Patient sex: M
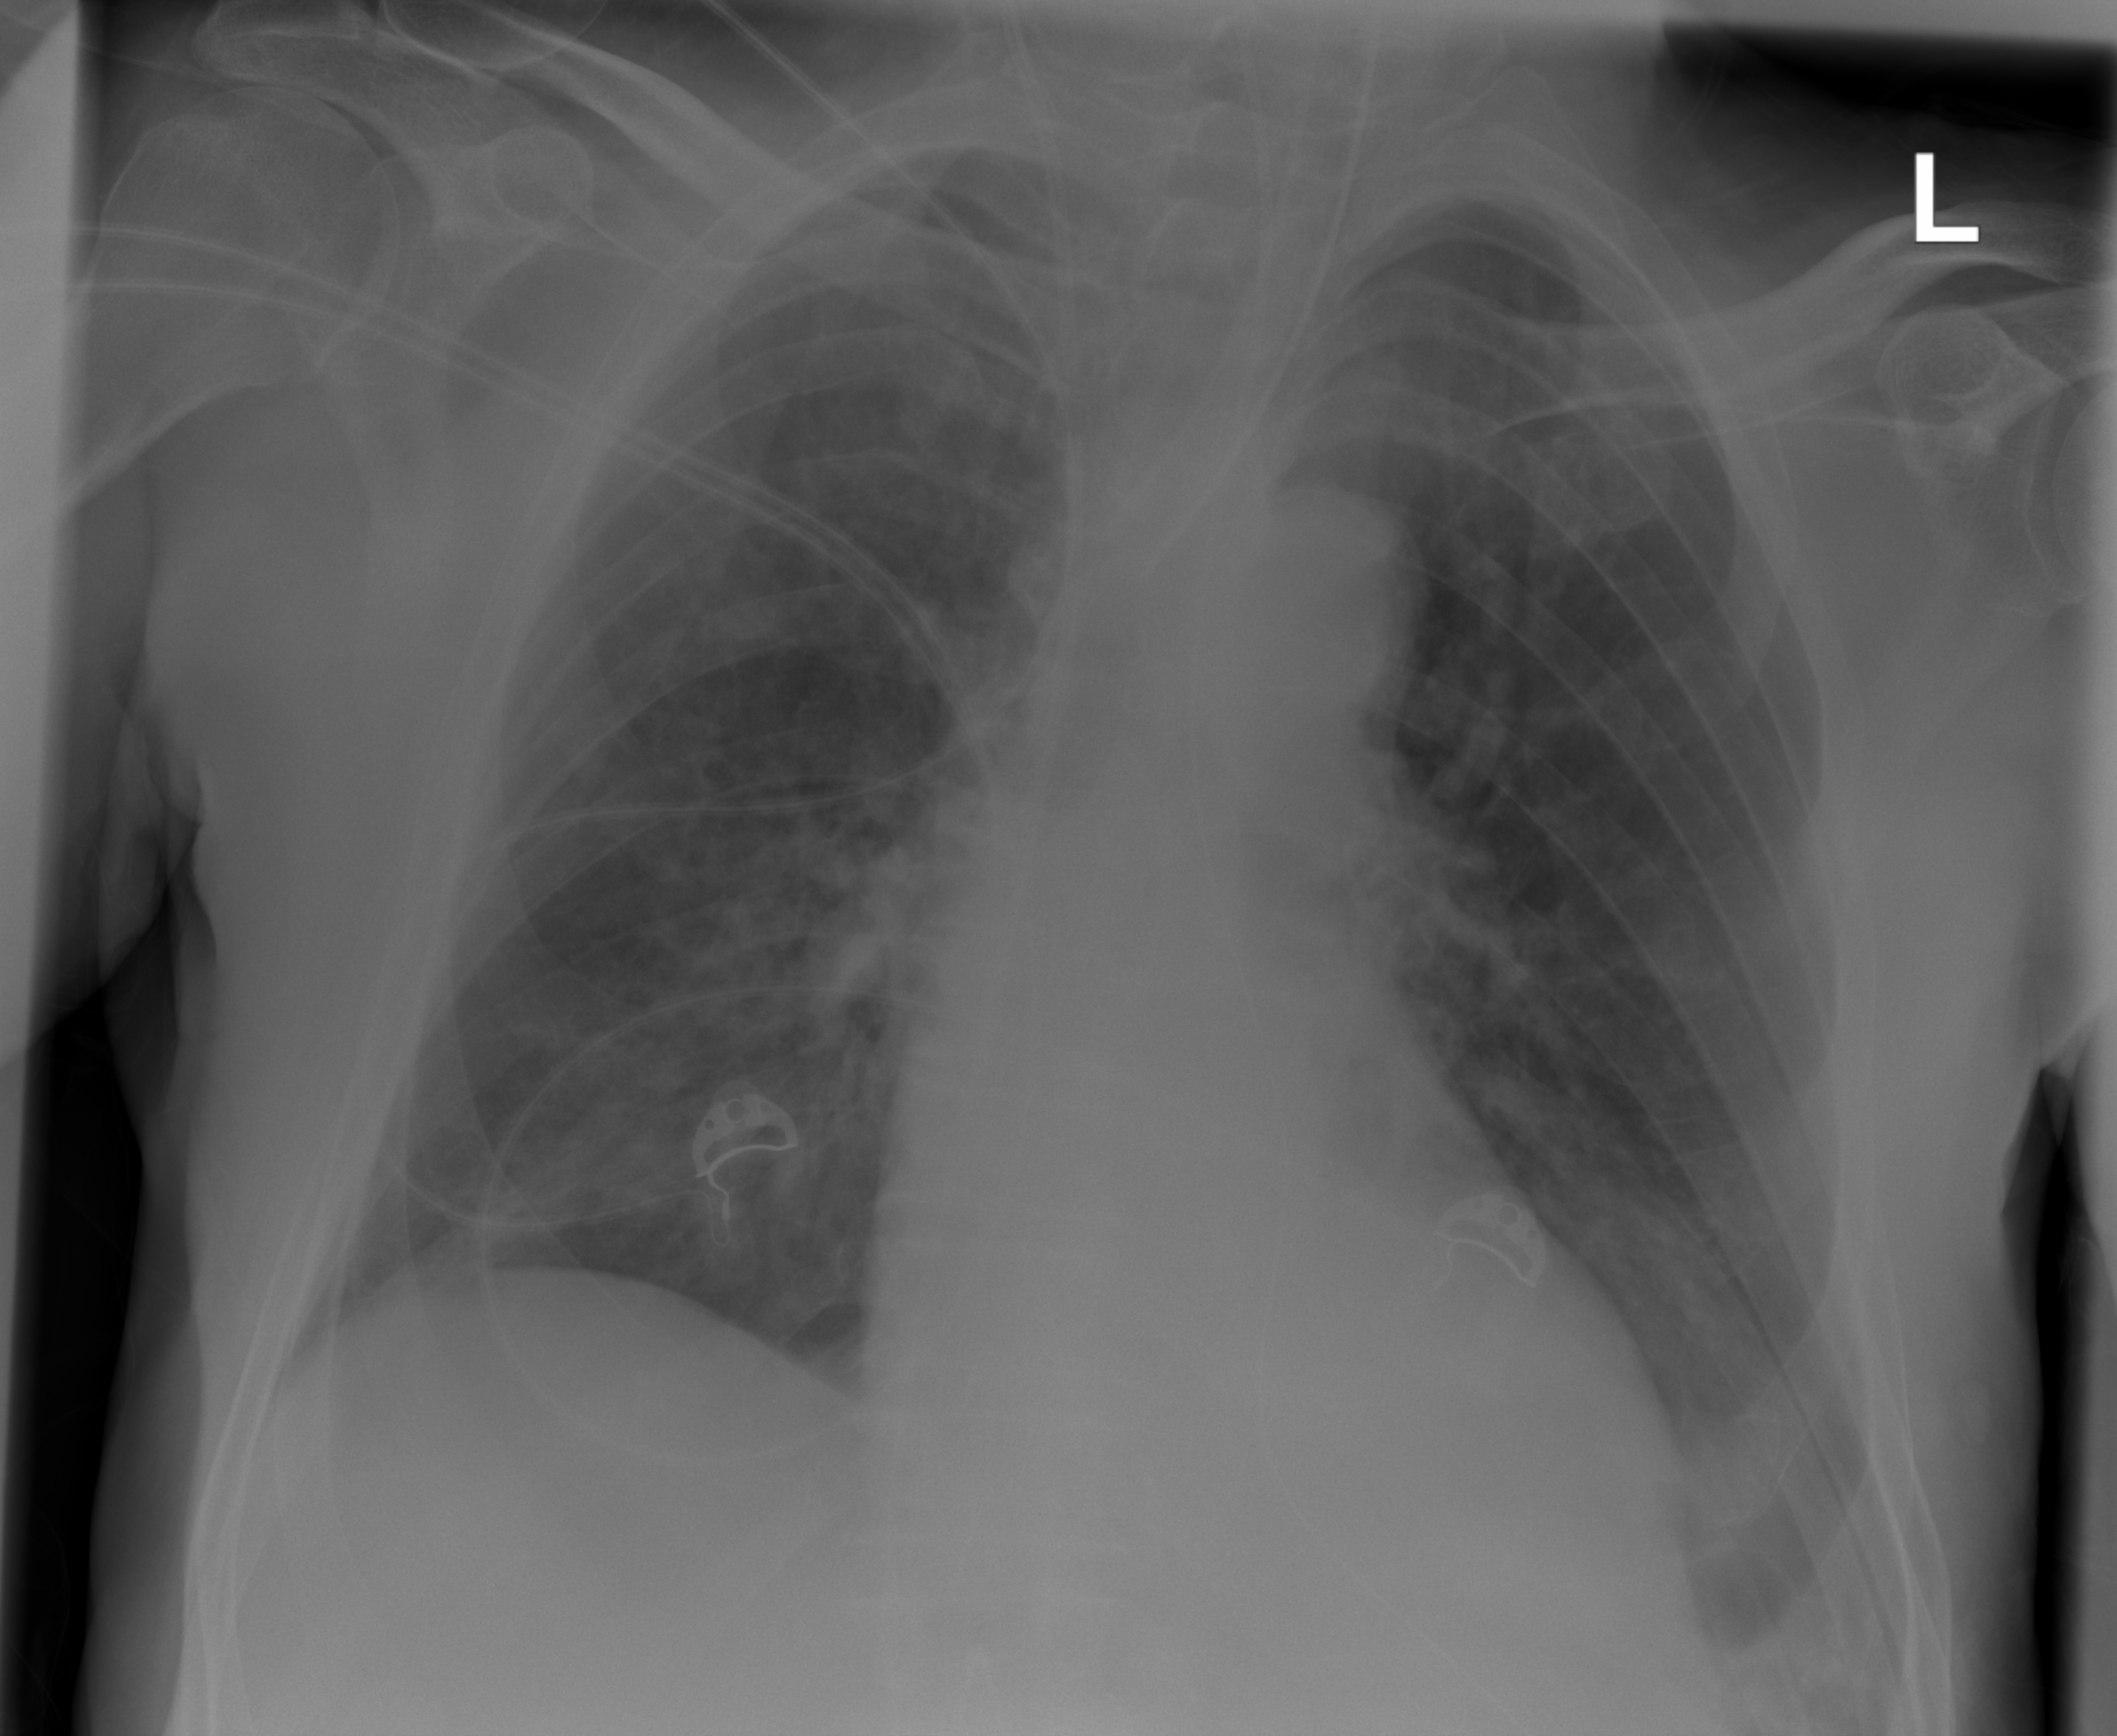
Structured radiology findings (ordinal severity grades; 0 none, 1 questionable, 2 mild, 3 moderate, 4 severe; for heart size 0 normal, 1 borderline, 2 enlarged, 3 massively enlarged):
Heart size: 0
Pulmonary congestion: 0
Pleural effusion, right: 0
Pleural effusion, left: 2
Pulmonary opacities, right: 3
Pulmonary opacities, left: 0
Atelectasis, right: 0
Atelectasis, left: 0